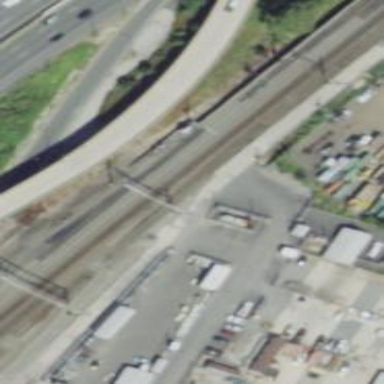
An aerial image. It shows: Electrified railway with contact line running along embankment.